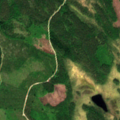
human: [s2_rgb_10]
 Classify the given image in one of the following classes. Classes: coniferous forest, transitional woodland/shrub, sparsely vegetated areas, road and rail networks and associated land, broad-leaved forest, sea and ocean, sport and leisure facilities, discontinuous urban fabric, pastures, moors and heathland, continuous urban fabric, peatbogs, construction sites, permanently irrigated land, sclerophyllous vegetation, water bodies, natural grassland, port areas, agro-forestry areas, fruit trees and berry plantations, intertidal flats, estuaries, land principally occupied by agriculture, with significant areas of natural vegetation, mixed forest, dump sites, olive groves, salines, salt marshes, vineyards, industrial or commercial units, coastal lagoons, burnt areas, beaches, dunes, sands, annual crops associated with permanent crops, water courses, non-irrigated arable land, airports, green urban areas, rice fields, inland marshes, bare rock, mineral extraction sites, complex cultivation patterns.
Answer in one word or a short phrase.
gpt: coniferous forest, mixed forest, transitional woodland/shrub